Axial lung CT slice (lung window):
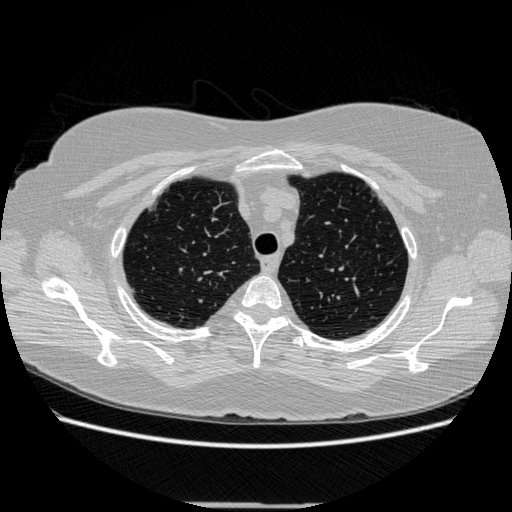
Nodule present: no